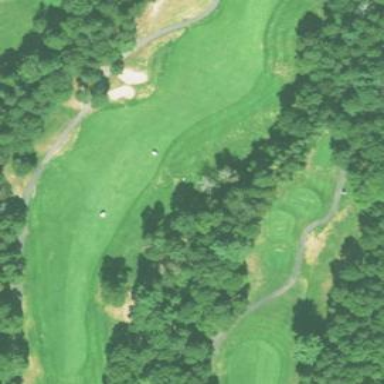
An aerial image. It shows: Grassy area designated as golf fairway.